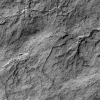
Atmospheric dust classification: not_dusty